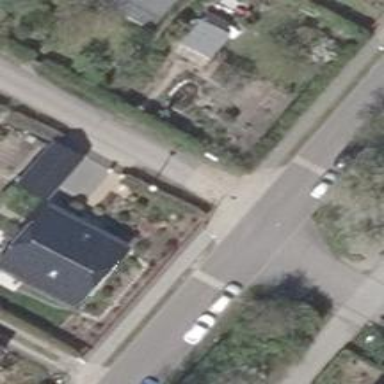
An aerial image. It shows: Residential road with asphalt surface and no sidewalks.